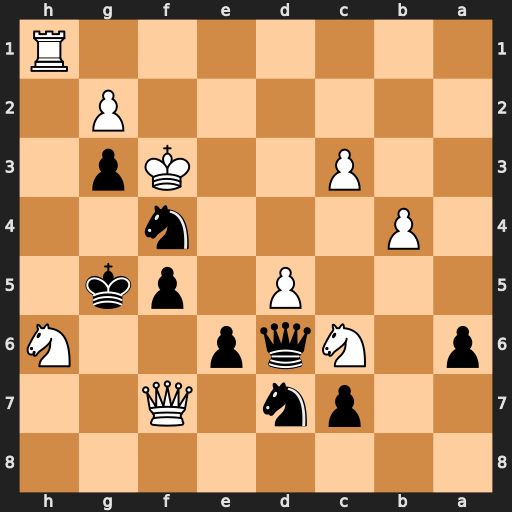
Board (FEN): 8/2pn1Q2/p1Nqp2N/3P1pk1/1P3n2/2P2Kp1/6P1/7R
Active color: b
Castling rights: -
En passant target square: -
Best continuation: Qxd5+ Kxg3 Qxg2#